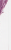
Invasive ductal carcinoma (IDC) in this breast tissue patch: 0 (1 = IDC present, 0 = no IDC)